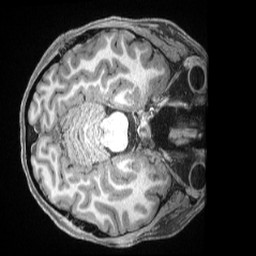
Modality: T1w
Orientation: axial
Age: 19
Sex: female
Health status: ill
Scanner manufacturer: siemens
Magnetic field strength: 3 T
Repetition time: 2.5 s
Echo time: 0.00181 s